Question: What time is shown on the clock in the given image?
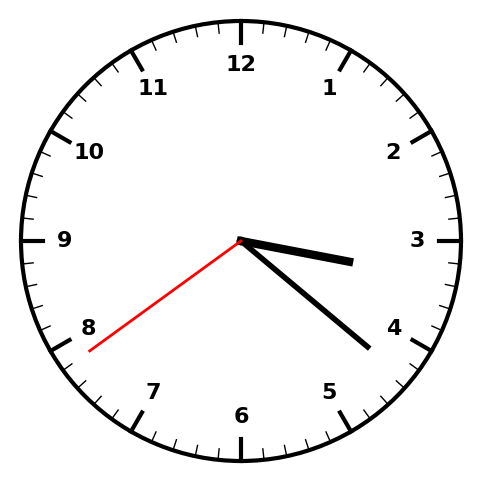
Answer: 03:21:39